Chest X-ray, PA view. Patient: 55 years old, sex M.
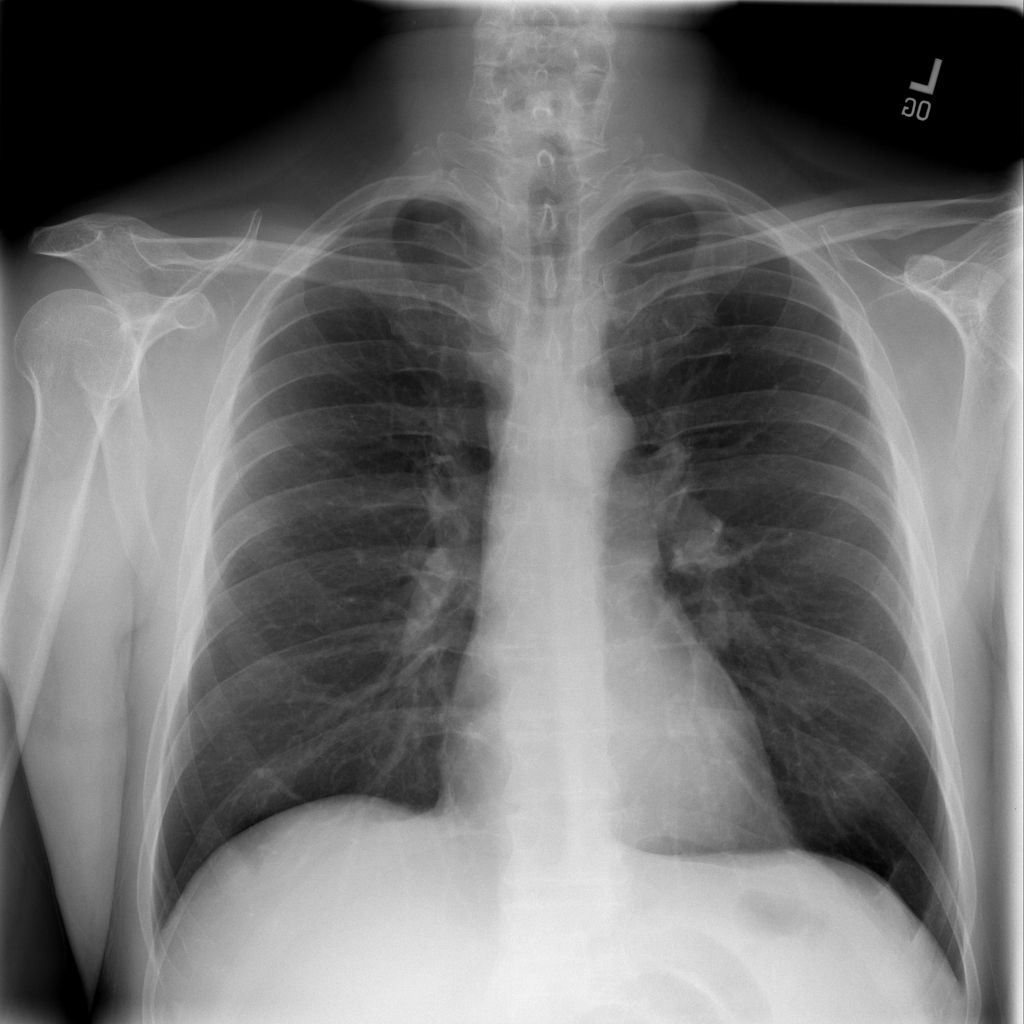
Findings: No Finding